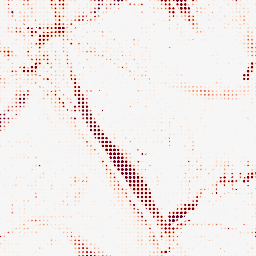
Category: morphological
Decomposition family: morphological_ellipse
Decomposition parameters: operation: opening
width: 20
height: 30
Upsampling method: sinc_blackman
Upsampling parameters: scale: 8
kernel_size: 4
Upsampling scale: 8